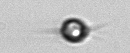
Label: Acanthoica_quattrospina